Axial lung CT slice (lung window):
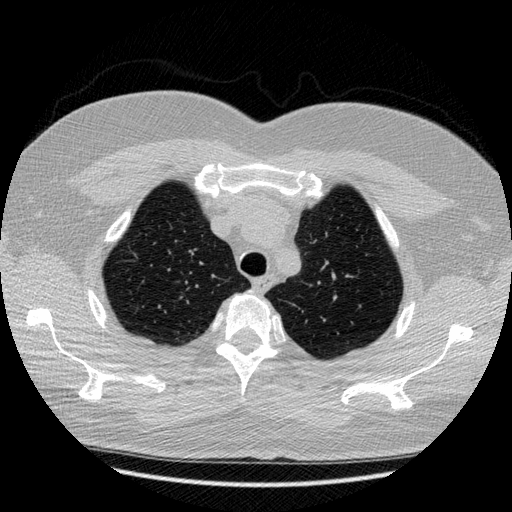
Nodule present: no